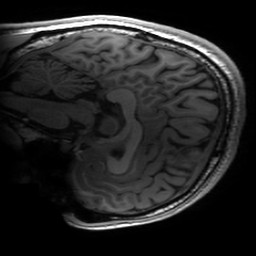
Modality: T1w
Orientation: sagittal
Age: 28
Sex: female
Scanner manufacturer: ge
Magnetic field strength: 3 T
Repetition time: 0.00724 s
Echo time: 0.0027 s